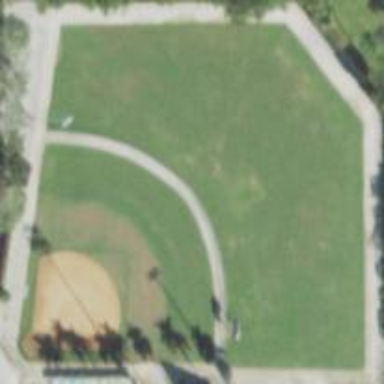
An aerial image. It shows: Baseball field labeled as Baseball Field #1.